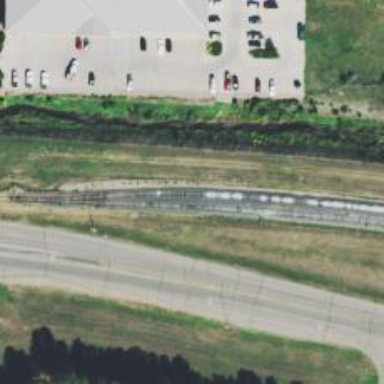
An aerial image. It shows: Railway siding for service.